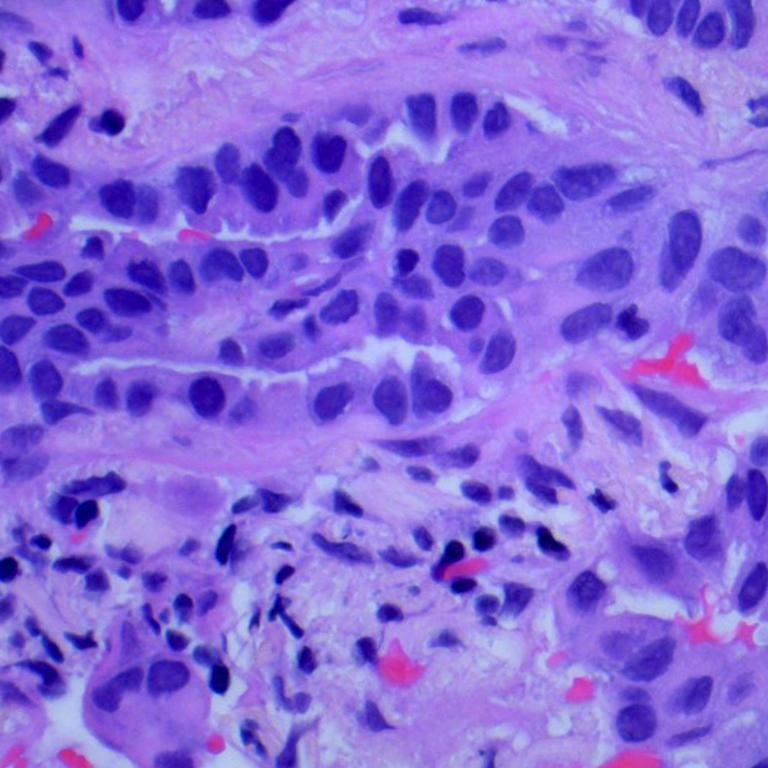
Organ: lung
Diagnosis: adenocarcinomas